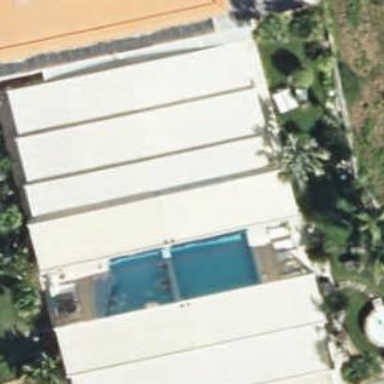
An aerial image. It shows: Swimming pool located in leisure land.